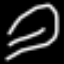
Label: leaf